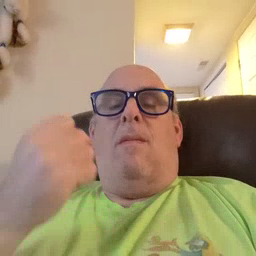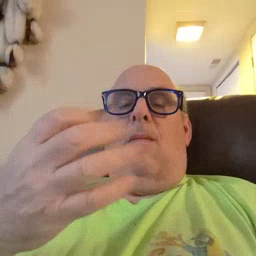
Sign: many